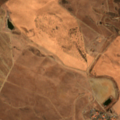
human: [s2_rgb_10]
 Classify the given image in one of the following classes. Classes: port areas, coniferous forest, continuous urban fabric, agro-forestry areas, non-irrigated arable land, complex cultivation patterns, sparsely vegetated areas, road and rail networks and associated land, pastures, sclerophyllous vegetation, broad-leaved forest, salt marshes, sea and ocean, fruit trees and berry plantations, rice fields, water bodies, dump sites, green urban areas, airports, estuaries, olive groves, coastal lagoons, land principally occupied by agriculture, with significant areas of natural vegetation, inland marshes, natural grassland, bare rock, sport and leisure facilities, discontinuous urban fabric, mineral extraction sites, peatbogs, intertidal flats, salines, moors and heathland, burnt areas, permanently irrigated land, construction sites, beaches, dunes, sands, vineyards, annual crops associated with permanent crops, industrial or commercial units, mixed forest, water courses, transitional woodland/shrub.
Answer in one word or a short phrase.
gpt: discontinuous urban fabric, non-irrigated arable land, land principally occupied by agriculture, with significant areas of natural vegetation, transitional woodland/shrub